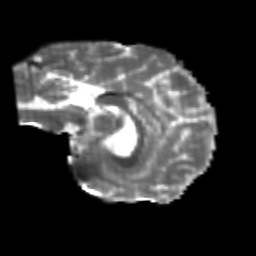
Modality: T2w
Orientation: sagittal
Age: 23
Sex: female
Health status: healthy
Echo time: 0.074 s